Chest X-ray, PA view. Patient: 64 years old, sex M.
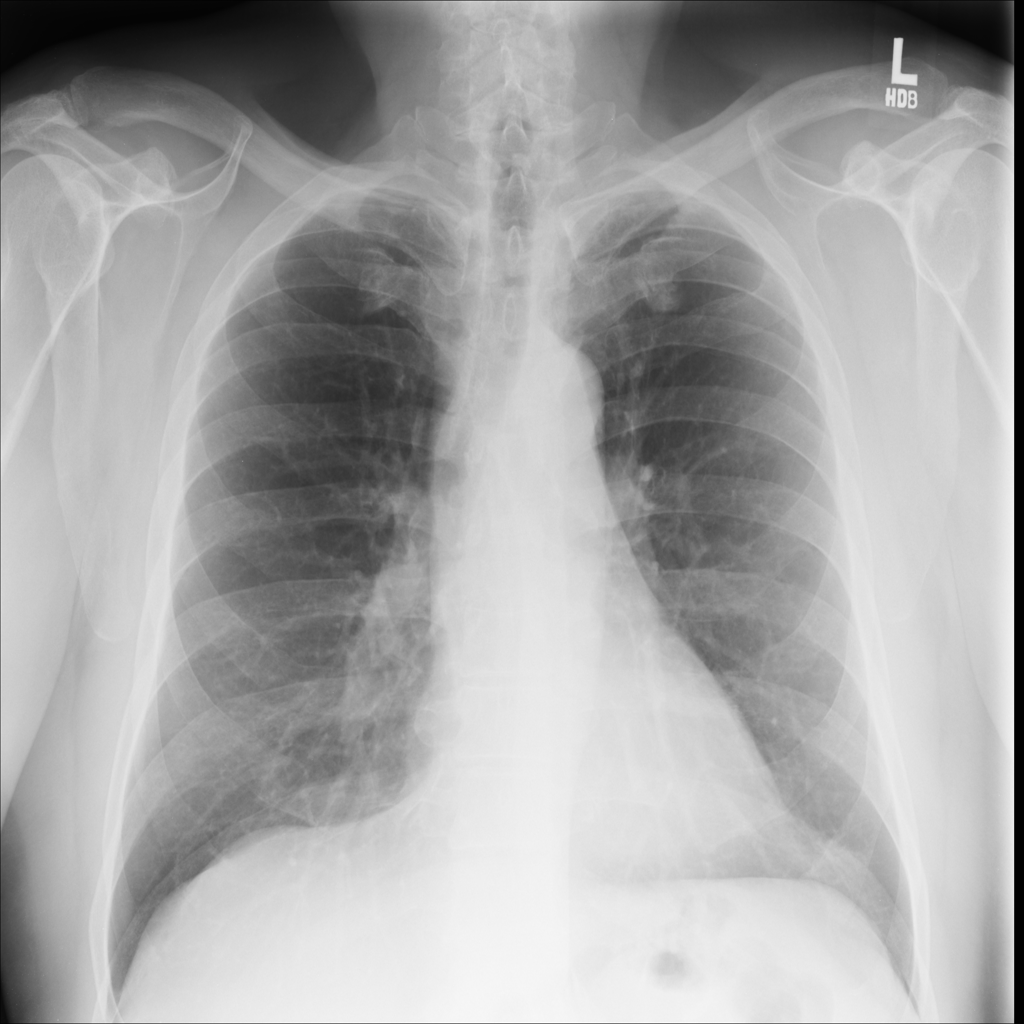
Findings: Emphysema